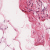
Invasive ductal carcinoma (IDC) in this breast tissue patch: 0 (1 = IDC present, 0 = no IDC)